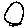
Label: circle